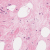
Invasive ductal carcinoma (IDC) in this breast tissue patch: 0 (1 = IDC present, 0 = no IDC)